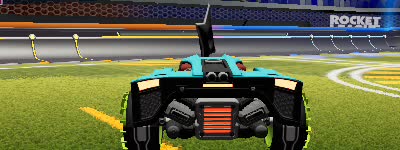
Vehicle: breakout